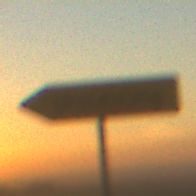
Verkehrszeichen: UmleitungswegweiserLinksweisend
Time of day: SunriseSunset
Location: Outdoor (Nature)
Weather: Clear
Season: NotSpecified
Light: Natural